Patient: sex F, age 59
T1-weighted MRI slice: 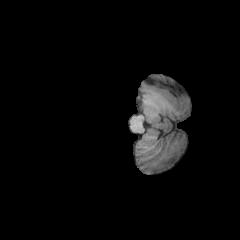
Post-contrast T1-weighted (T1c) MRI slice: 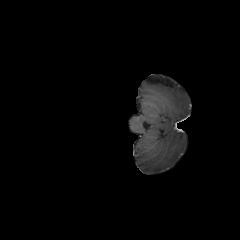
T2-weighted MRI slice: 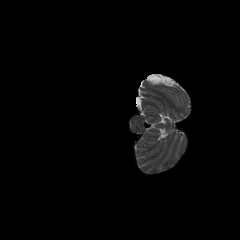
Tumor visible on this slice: no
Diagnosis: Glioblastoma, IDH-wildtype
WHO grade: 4